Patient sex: M
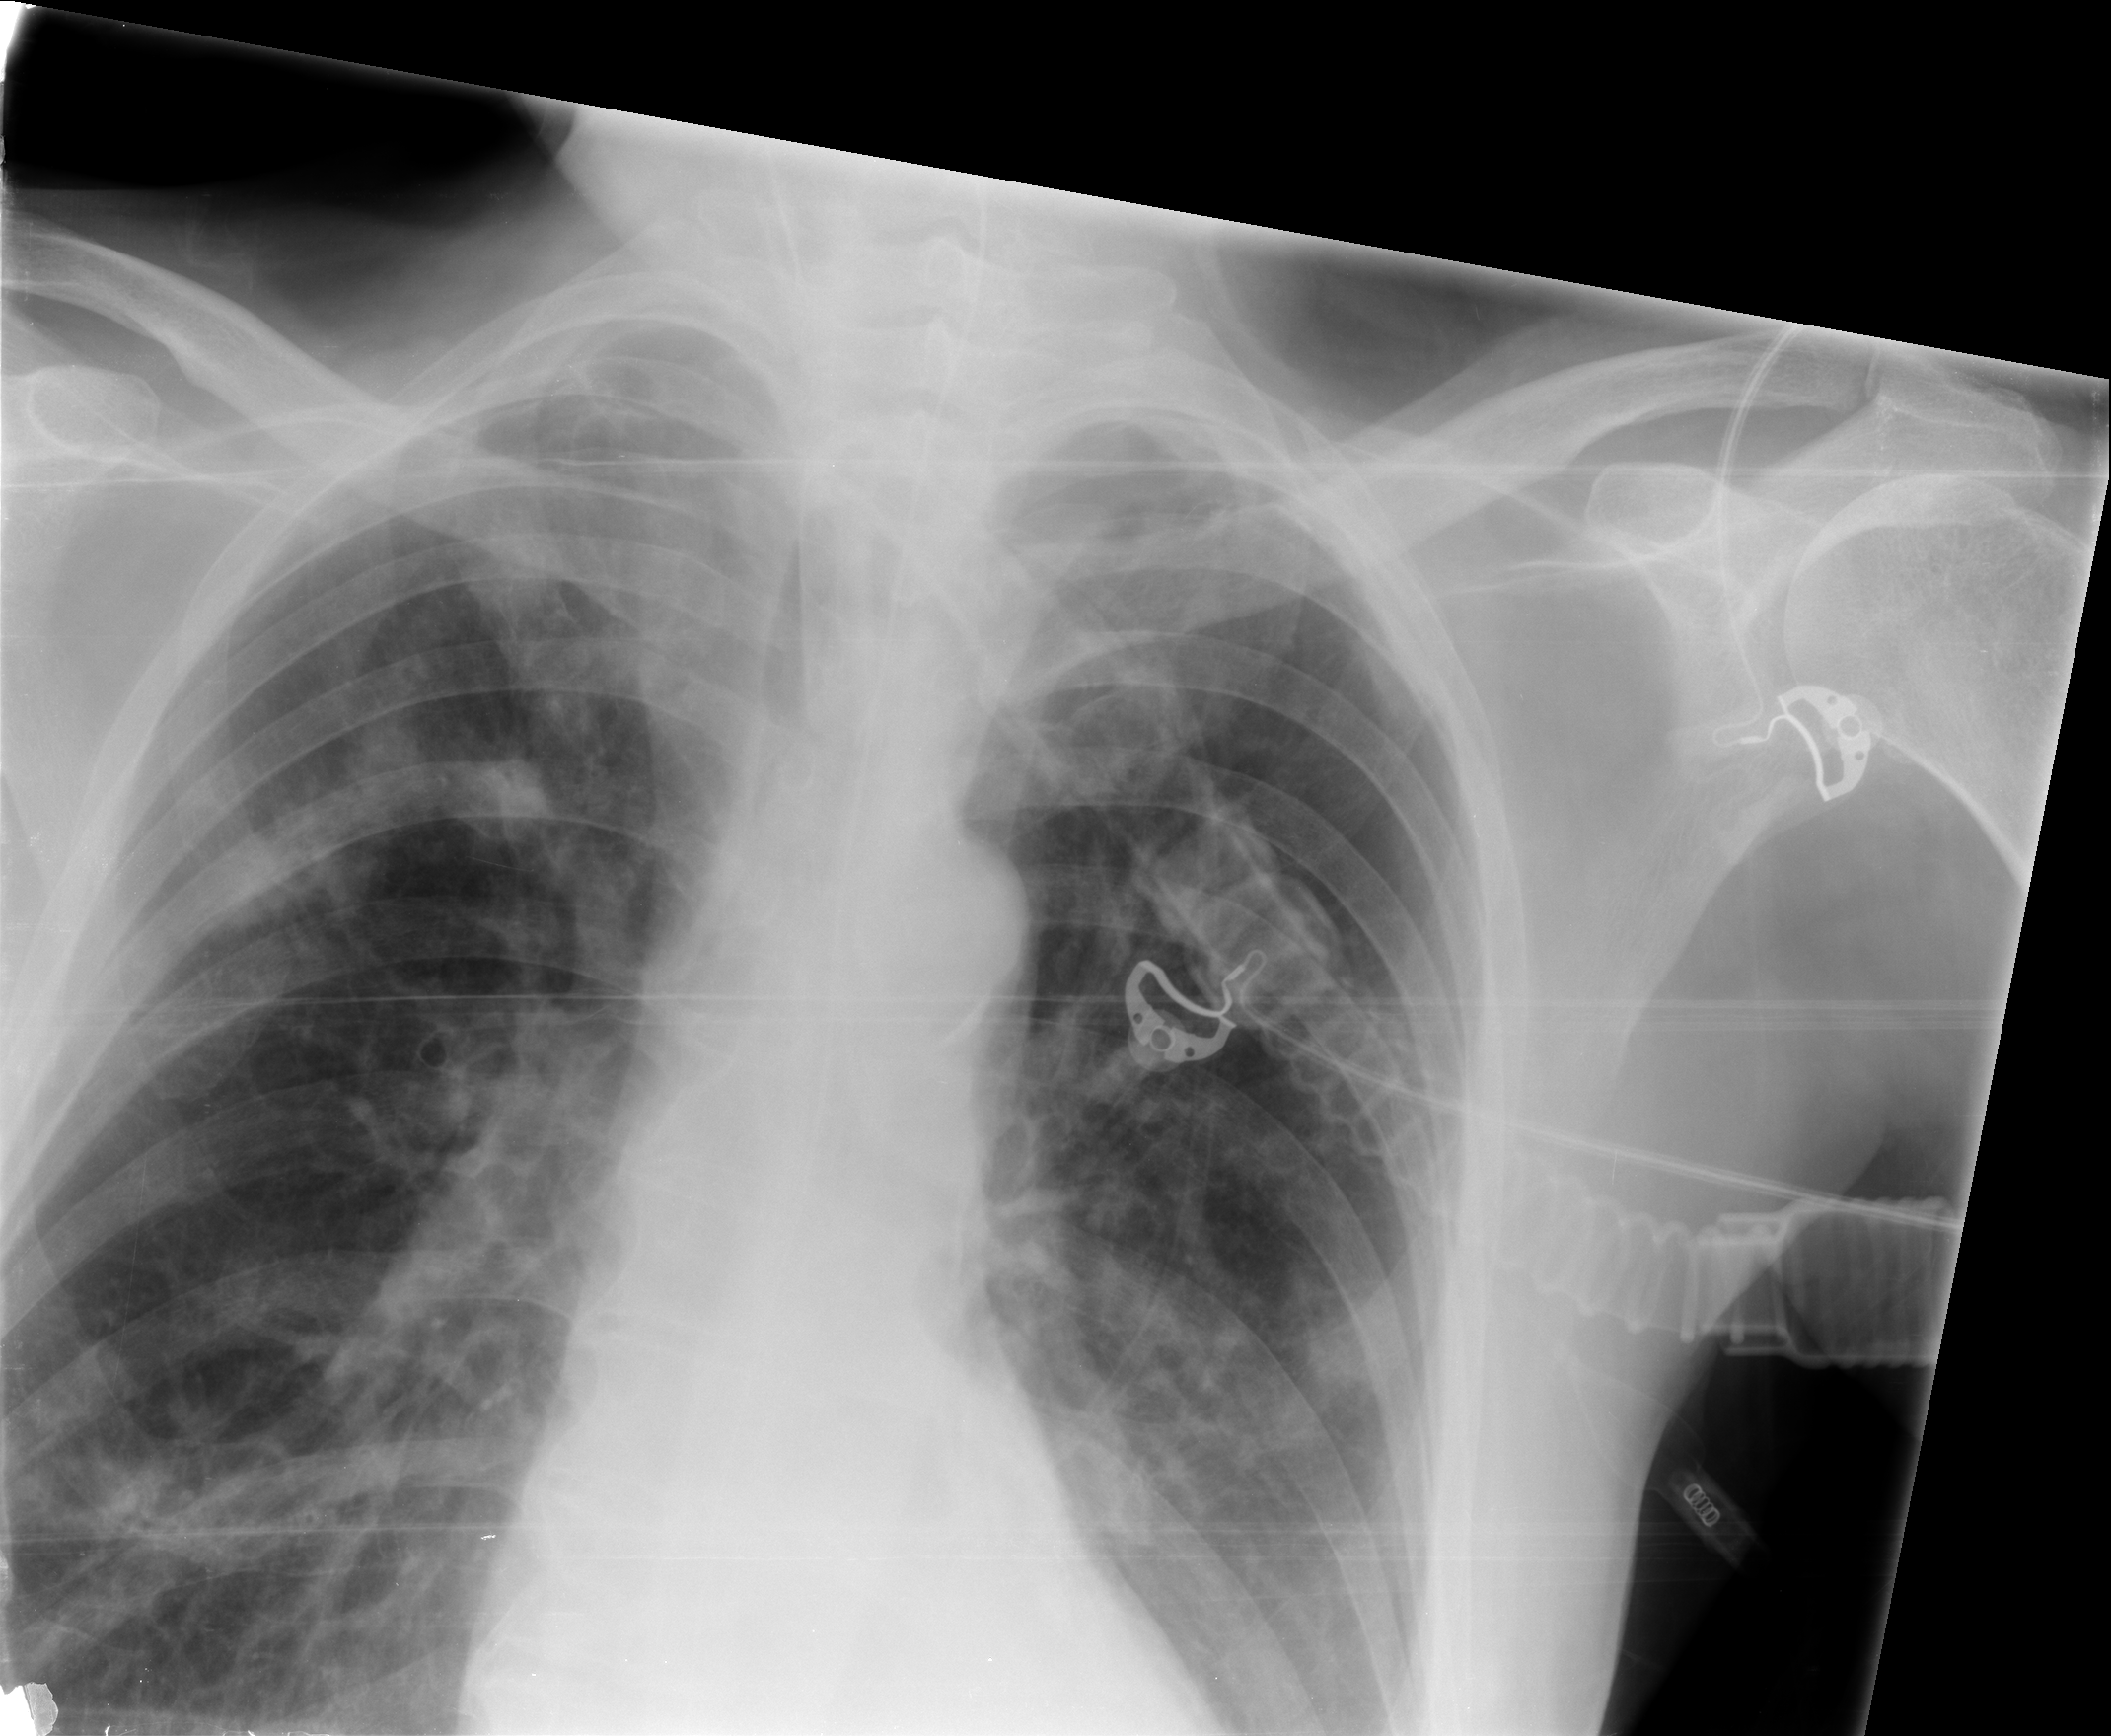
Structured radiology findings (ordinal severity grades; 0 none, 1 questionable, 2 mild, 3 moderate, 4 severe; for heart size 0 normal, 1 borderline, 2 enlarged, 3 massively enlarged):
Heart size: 0
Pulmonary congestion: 0
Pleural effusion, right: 0
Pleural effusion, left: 0
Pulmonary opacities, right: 1
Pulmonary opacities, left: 2
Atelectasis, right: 0
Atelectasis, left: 0